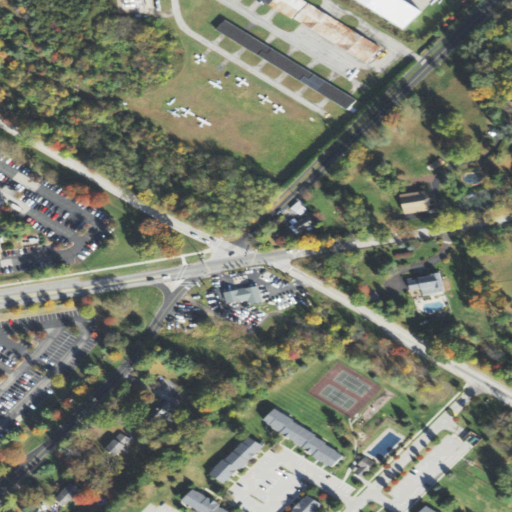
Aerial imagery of mountain in Pennsylvania named Sandy Hill containing open development, low intensity development, medium intensity development, high intensity development, deciduous forest, mixed forest, and shrub